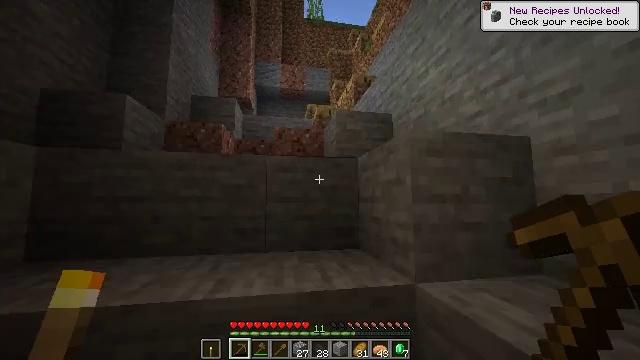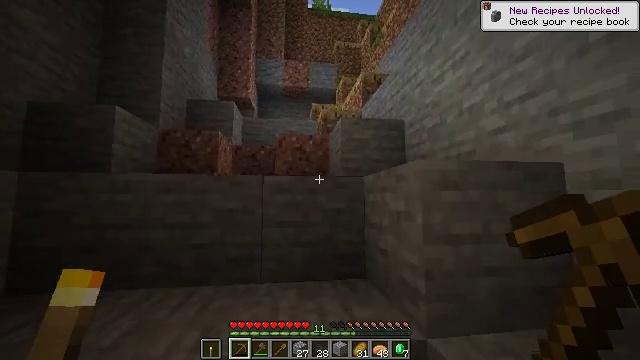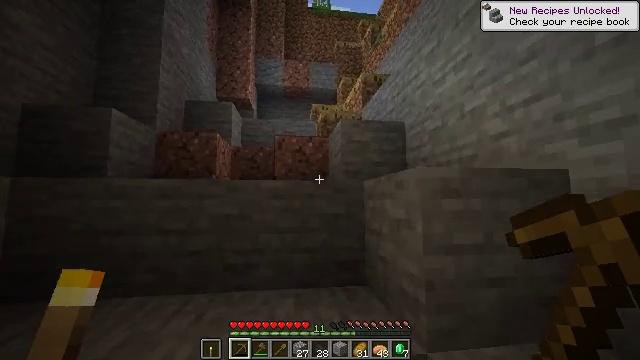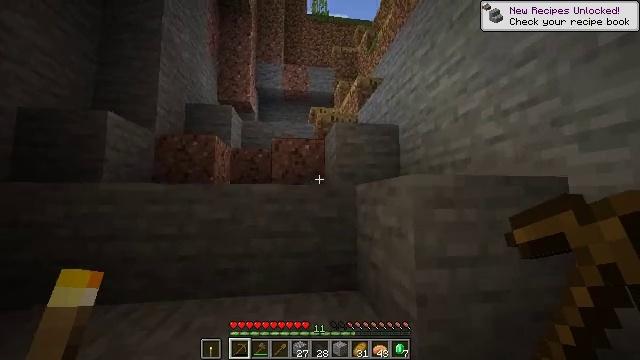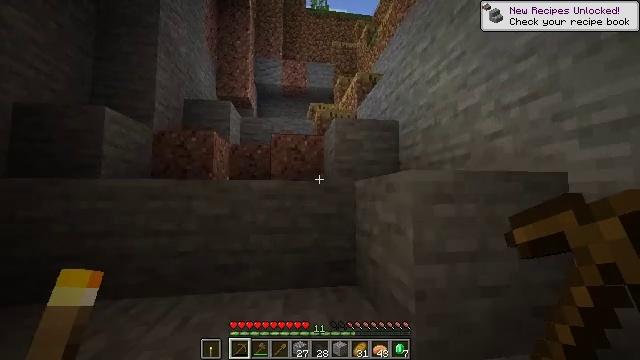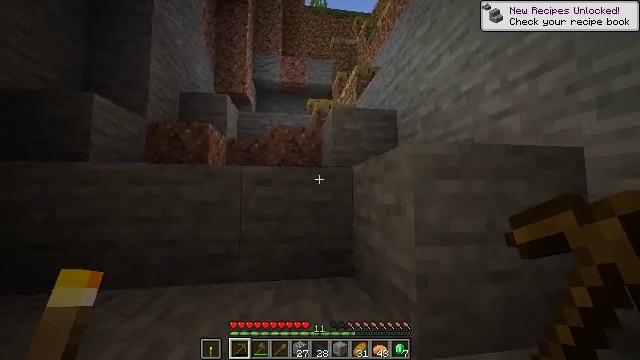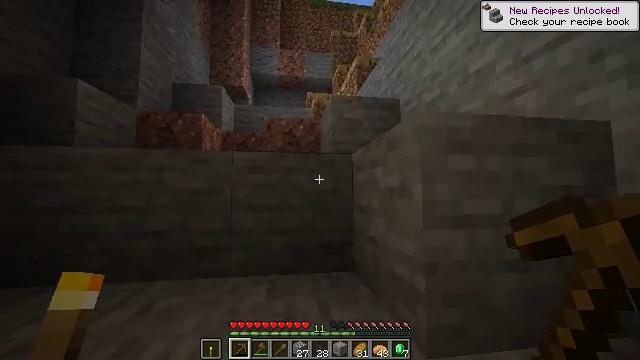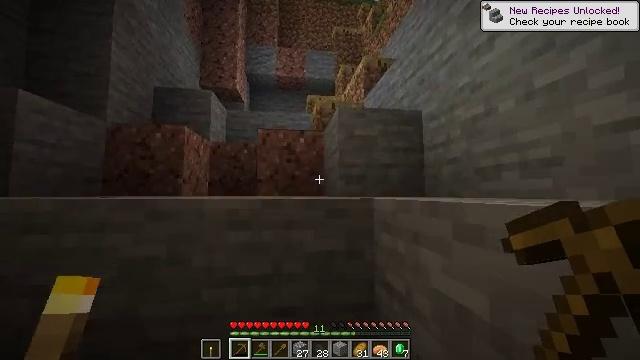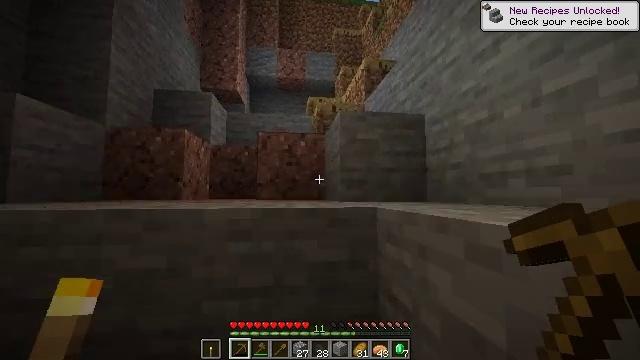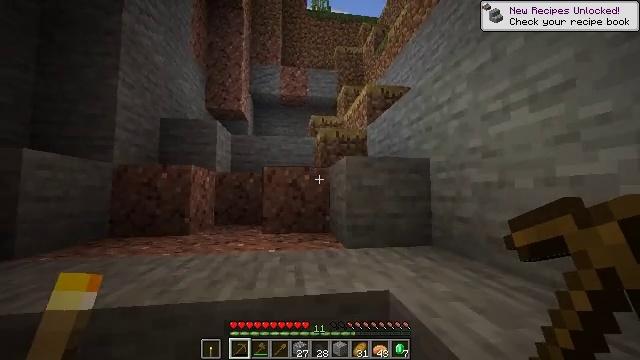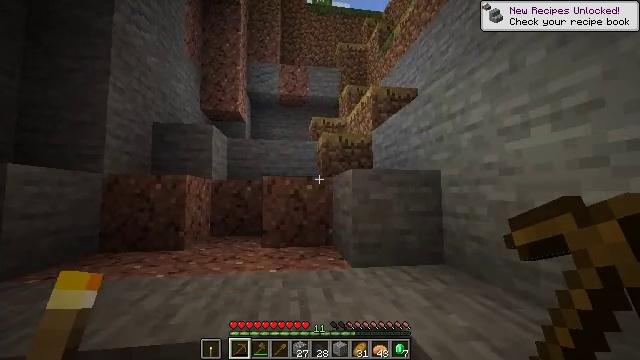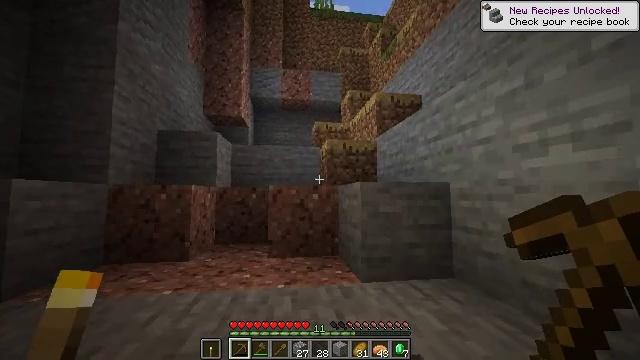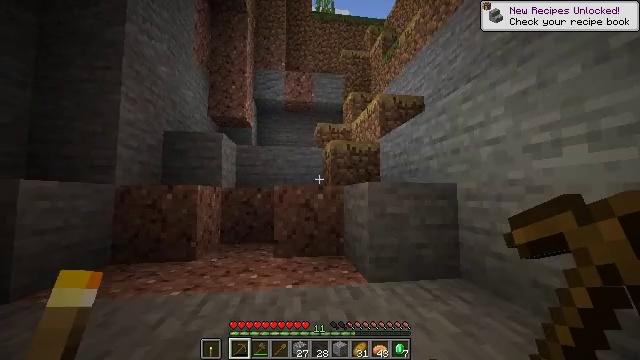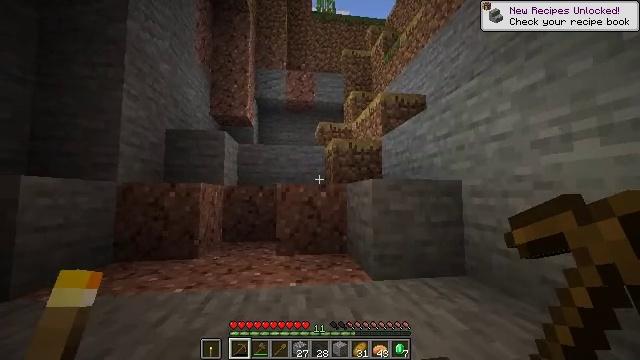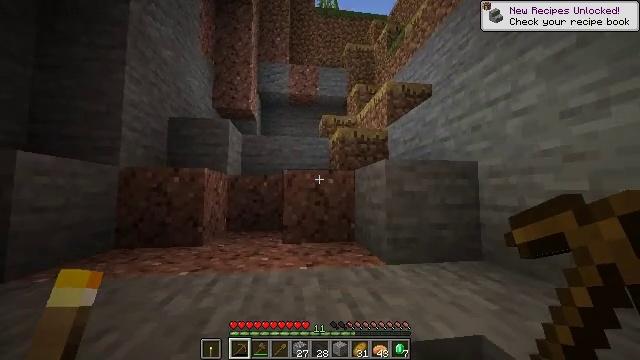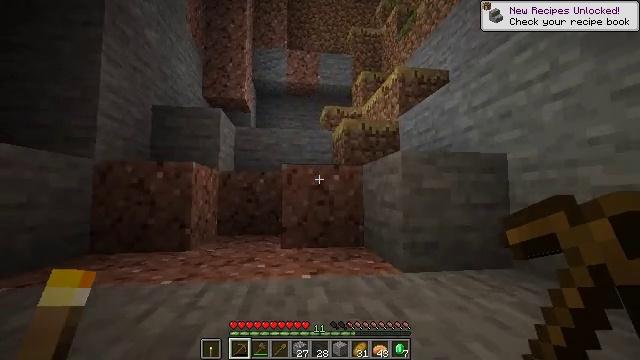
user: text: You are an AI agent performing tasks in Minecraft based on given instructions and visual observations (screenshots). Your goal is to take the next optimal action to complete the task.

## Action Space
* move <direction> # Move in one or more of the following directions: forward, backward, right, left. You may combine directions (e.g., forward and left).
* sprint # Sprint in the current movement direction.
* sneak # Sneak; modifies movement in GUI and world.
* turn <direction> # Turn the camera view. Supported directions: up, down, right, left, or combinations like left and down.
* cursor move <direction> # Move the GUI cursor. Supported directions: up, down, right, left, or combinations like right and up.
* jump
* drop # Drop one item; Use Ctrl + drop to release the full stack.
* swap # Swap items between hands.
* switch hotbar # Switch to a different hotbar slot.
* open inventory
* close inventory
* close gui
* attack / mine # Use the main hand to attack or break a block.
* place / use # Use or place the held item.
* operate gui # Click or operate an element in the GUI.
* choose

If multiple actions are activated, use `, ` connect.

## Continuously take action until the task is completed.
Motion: motion action
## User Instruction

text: Clear the ground by mining grass.
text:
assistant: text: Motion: move forward, sprint, turn left, jump
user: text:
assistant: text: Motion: move forward, sprint
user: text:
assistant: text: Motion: move forward, sprint
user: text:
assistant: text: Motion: move forward, sprint
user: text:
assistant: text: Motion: move forward, sprint
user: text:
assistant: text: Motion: move forward and move left, sprint
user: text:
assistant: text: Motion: move forward and move left, sprint, jump
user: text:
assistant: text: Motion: move forward and move left, sprint, jump
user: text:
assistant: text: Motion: move forward and move left, sprint, jump
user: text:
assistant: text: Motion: move forward and move left, sprint
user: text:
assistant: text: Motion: move forward and move left, sprint
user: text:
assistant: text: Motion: move forward and move left, sprint
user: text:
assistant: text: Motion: move forward, sprint
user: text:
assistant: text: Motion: move forward, sprint
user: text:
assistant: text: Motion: move forward, sprint
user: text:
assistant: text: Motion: move forward, sprint, jump
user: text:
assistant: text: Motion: move forward, sprint, turn right and up, jump
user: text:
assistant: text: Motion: move forward, sprint, turn right and up, jump
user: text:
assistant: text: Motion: move forward, sprint, turn left, jump
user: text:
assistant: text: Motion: move forward, sprint
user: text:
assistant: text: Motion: move forward, sprint
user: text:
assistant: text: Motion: move forward, sprint
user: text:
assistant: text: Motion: move forward, sprint
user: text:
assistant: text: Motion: move forward, sprint
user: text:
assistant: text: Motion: move forward, sprint, turn right and up, jump
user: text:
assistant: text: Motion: move forward, sprint, turn right and down, jump
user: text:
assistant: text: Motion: move forward, sprint, turn right and down, jump
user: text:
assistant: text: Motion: move forward, sprint, turn right
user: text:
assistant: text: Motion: move forward, sprint, turn right and down
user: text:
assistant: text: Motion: move forward, sprint, turn right and down